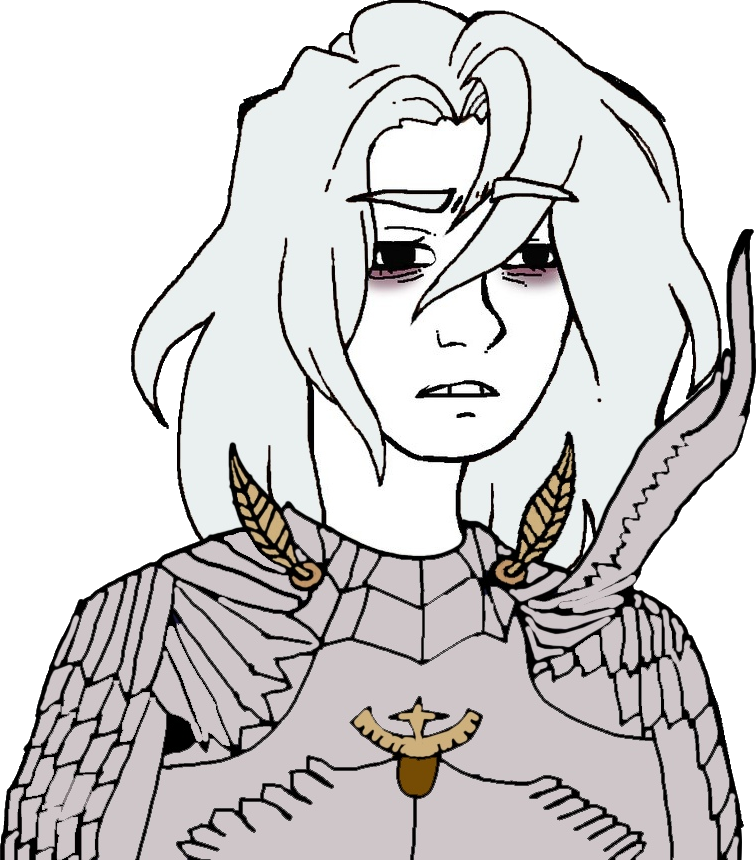
Label: 5_Twinkjak